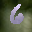
Label: 6